Here is the envelope spectrum of one vibration snapshot from a rolling-element bearing, with each characteristic fault-frequency family marked on the frequency axis. Diagnose the bearing from this image, choosing from: normal, inner_race, outer_race, ball.
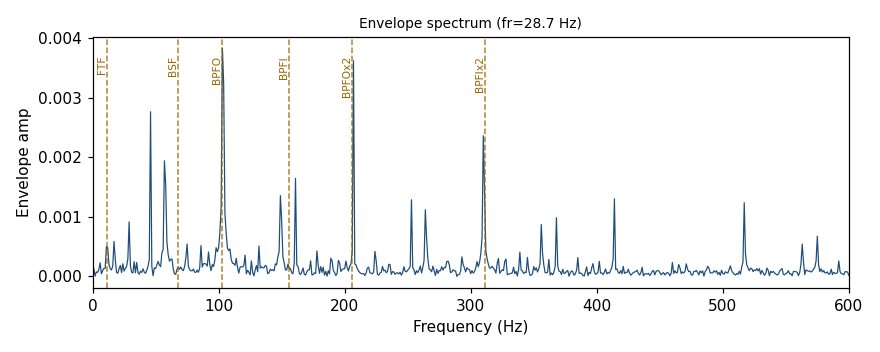
Answer: outer_race